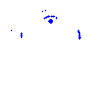
Particle: proton